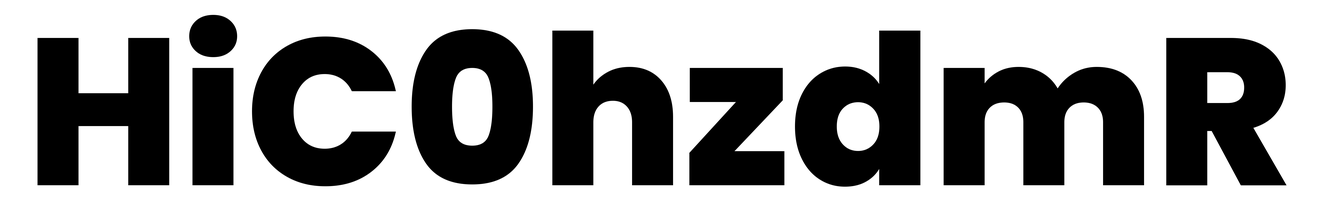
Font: Poppins-ExtraBold